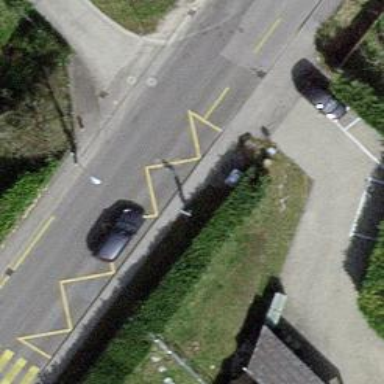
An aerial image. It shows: Asphalt sidewalk leading to public transport platform.